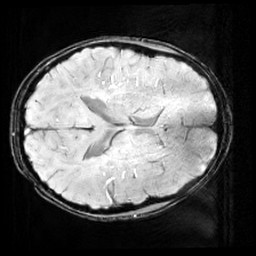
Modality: SWI
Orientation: axial
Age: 10
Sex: male
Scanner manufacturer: siemens
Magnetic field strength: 3 T
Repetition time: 0.027 s
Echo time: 0.02 s